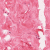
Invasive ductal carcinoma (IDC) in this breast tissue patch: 0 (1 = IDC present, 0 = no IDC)